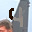
Label: 4